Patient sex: M
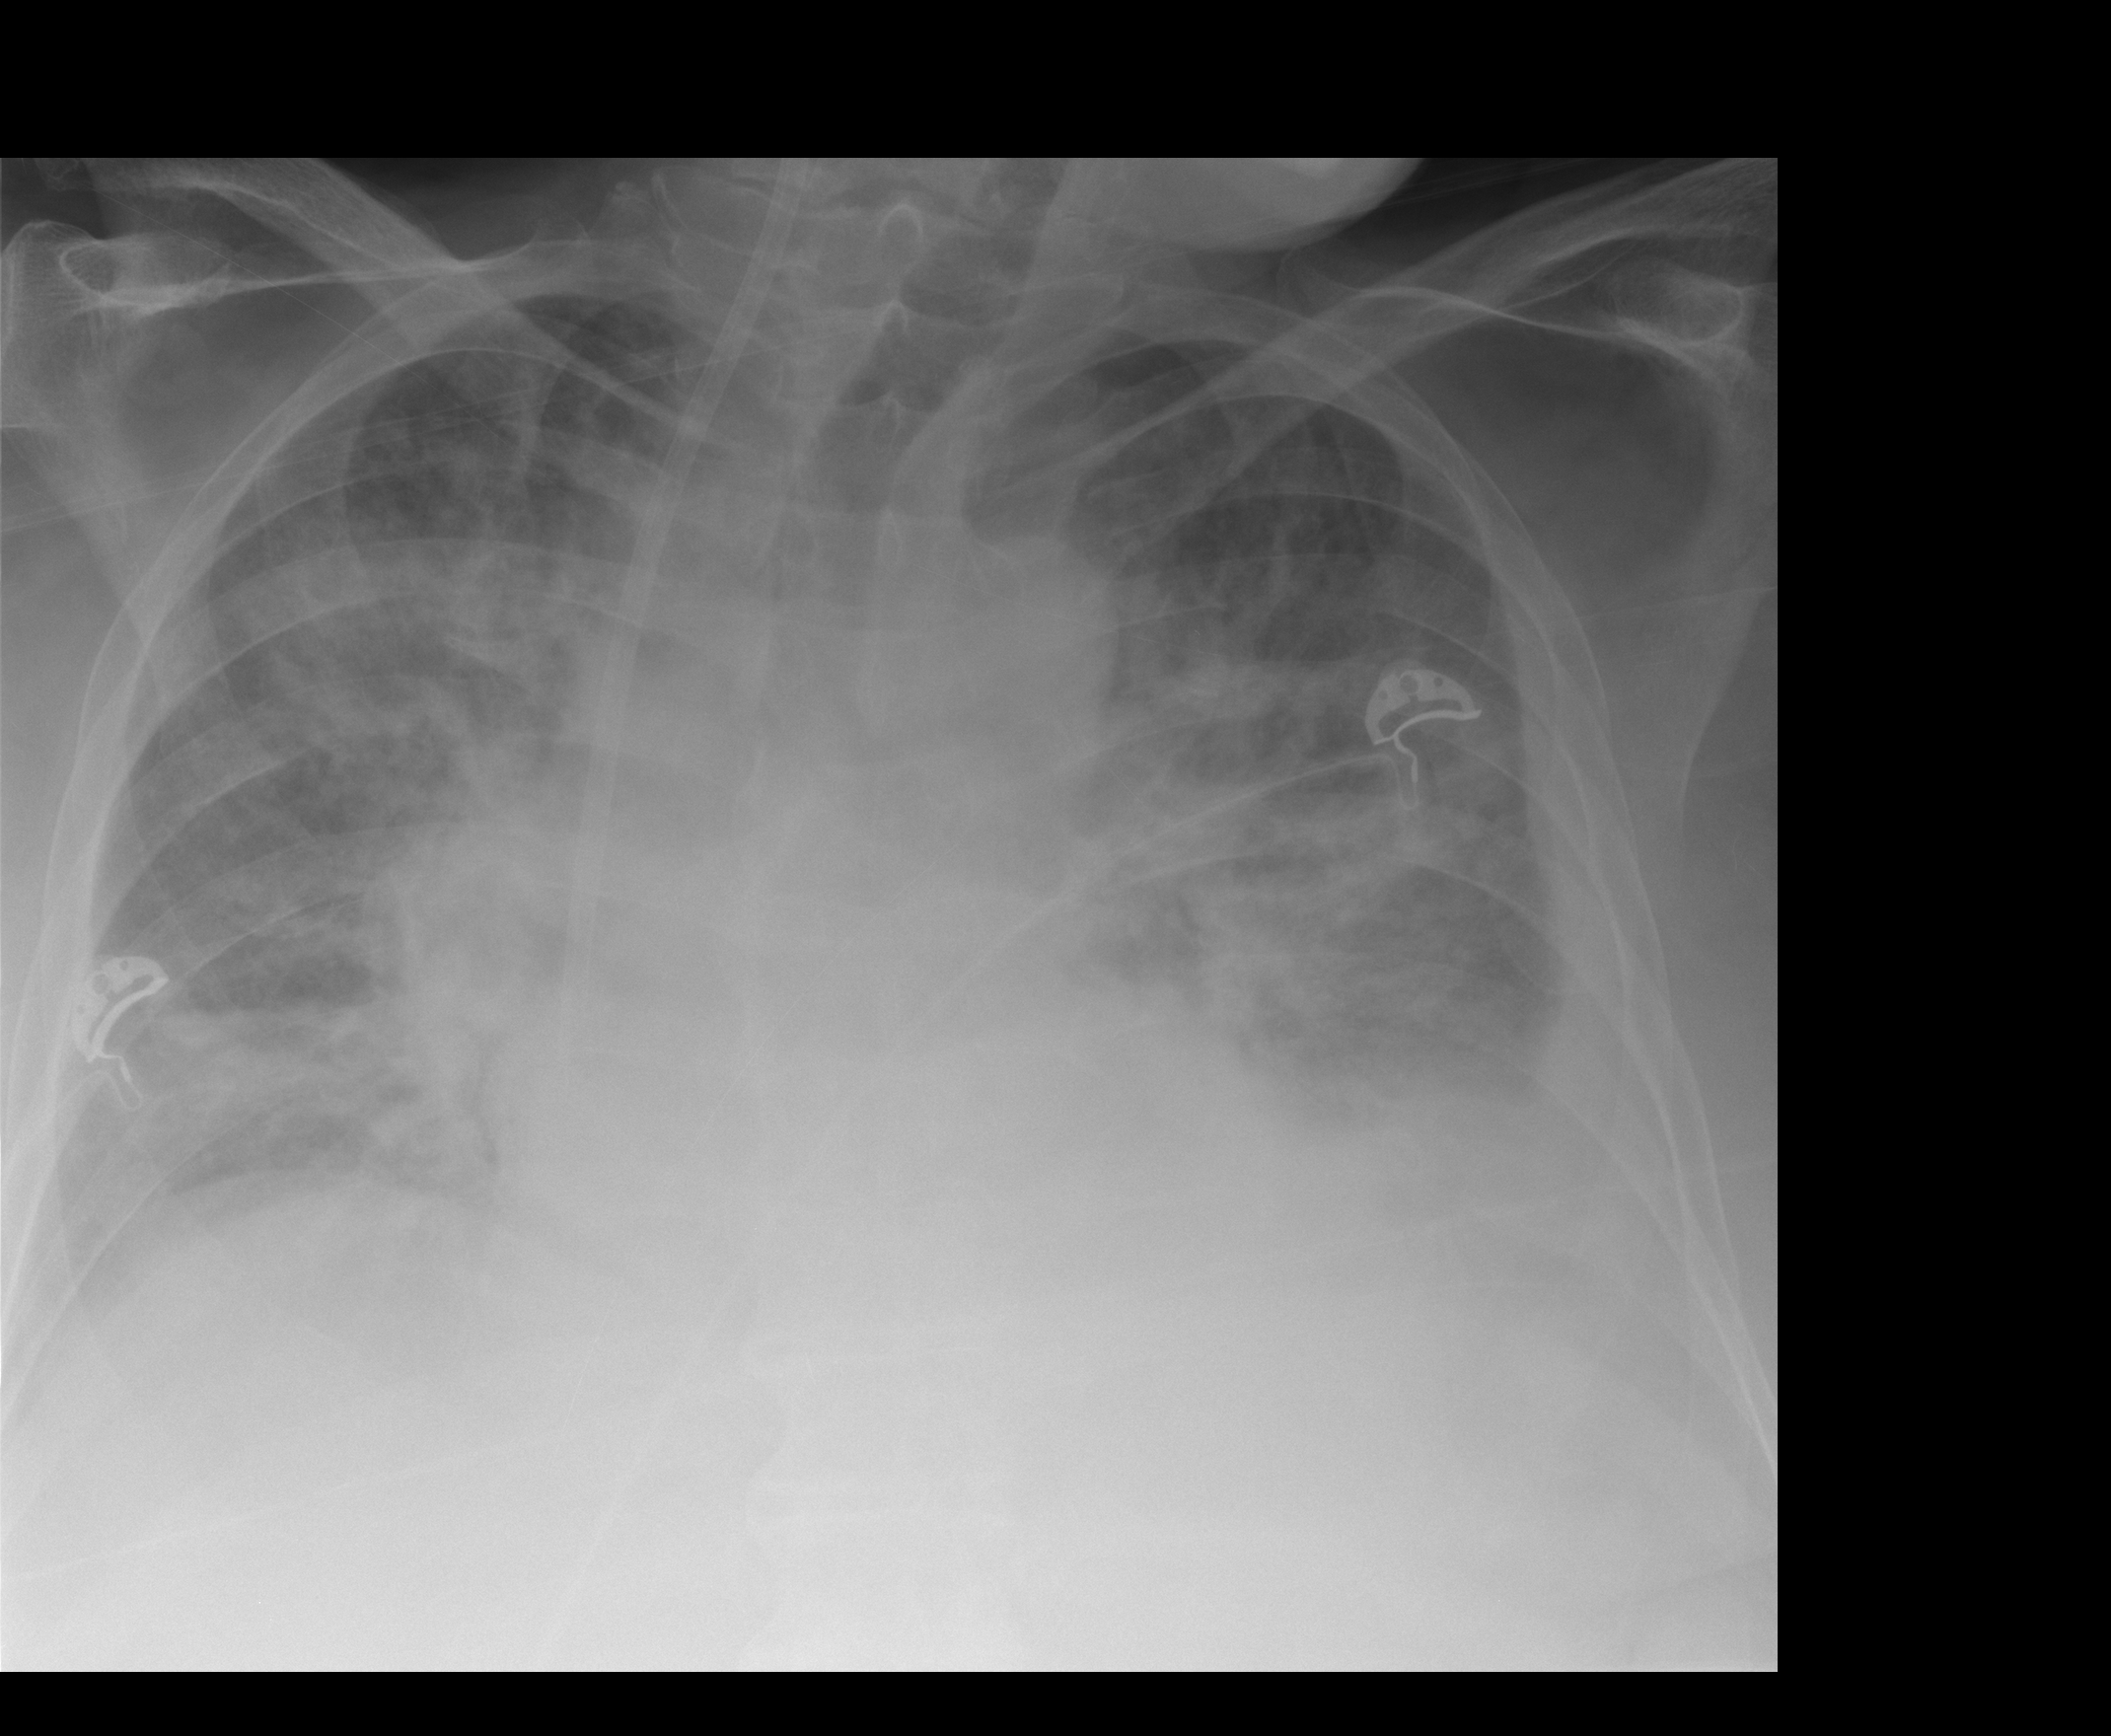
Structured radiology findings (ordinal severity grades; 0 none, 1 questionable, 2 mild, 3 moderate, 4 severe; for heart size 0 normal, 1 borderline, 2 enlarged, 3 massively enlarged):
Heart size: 2
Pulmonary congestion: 3
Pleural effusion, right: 2
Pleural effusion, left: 3
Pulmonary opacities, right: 2
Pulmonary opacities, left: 2
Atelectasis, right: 2
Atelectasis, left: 3